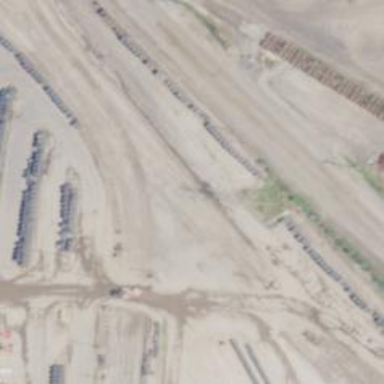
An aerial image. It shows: Railway crossing.